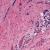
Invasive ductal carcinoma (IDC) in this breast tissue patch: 0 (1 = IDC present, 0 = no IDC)